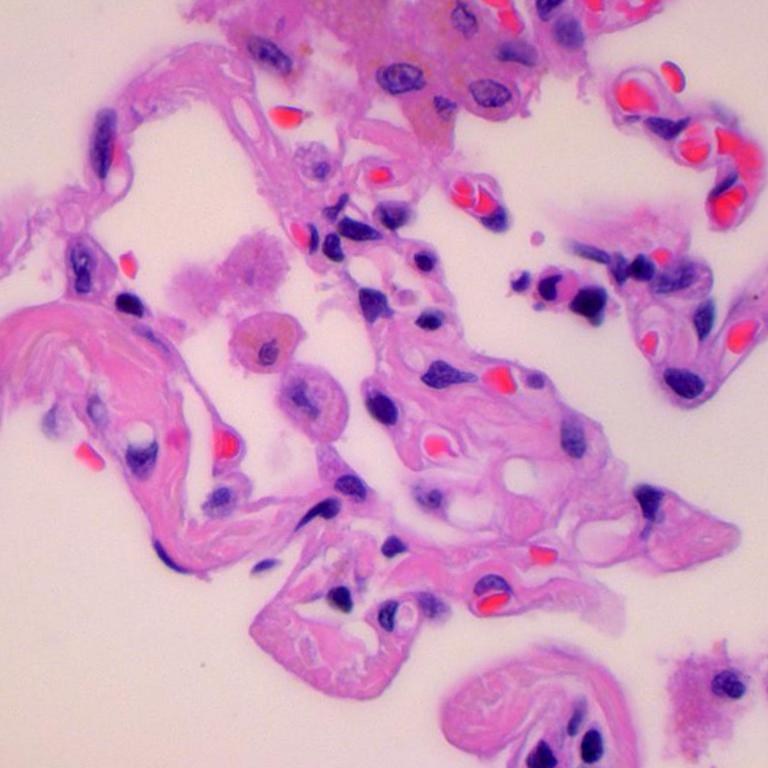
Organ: lung
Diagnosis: benign